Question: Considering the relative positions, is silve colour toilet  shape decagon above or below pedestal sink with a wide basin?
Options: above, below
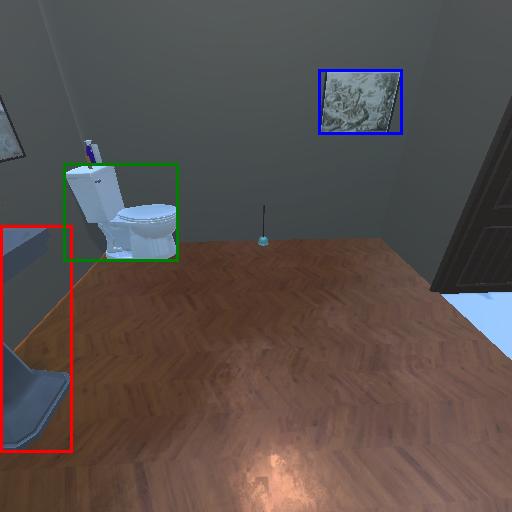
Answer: above